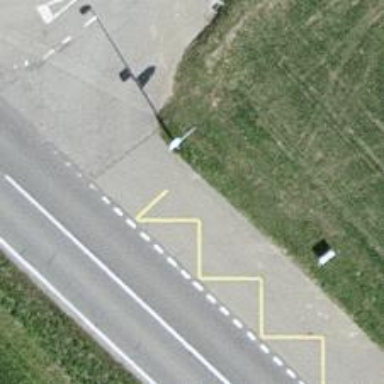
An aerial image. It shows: Bus stop with platform for public transport.